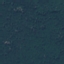
Land use / land cover class: Forest